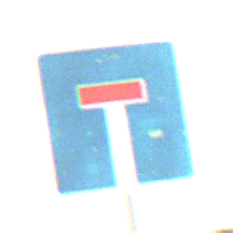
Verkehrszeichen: Sackgasse
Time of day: Midday
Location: Outdoor (RoadRail)
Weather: PartlyCloudy
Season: NotSpecified
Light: Natural